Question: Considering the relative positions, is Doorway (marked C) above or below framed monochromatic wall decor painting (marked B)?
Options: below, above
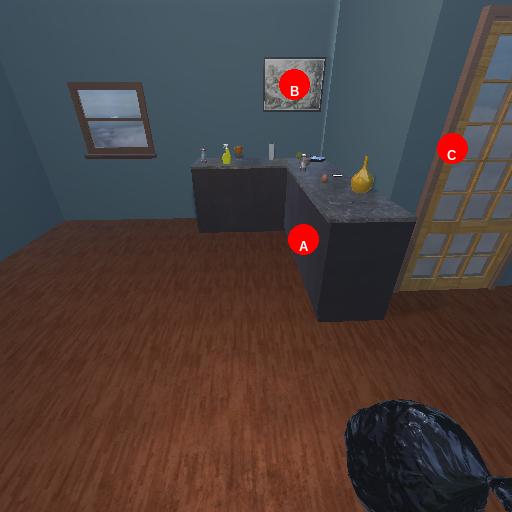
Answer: below